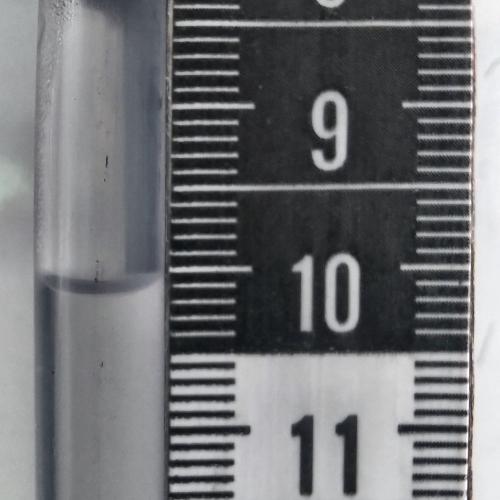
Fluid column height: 10.1 cm